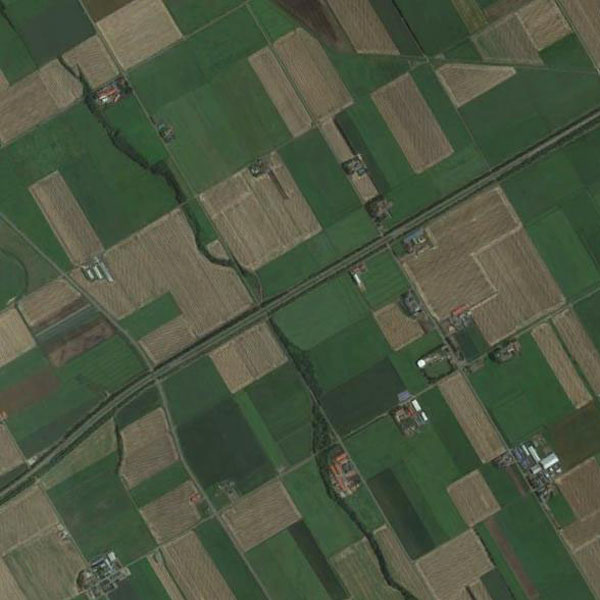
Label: Farmland